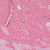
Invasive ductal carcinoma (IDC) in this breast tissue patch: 0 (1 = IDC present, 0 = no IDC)